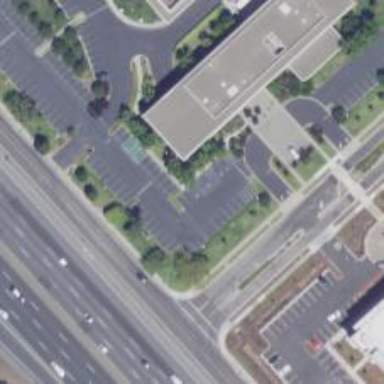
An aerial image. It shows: Parking space is available.